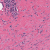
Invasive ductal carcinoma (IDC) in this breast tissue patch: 0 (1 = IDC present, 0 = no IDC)